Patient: sex F, age 67
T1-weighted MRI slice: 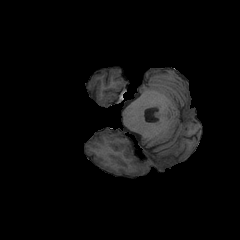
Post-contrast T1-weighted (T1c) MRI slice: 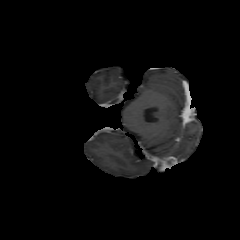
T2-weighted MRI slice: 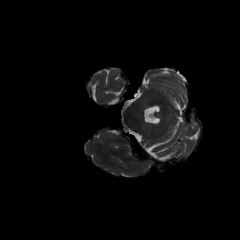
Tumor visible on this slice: no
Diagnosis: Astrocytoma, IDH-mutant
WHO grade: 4